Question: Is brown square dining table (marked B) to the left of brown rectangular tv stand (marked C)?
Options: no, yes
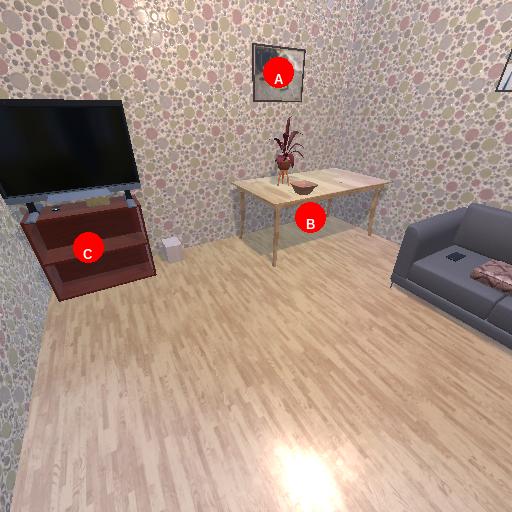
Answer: no